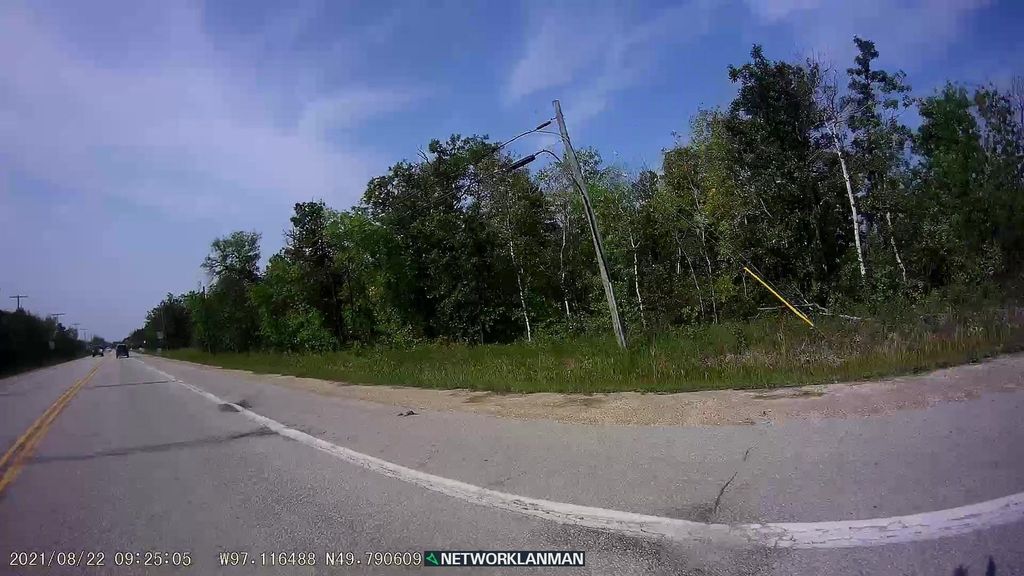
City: winnipeg